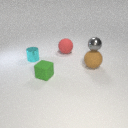
small green rubber cube in front of large brown rubber sphere